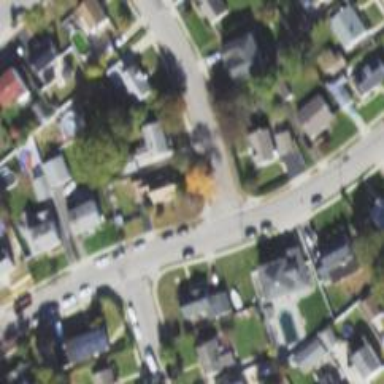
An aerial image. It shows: Unmarked road crossing.